Question: Is there anyway to assign a Bundle to a fragment already created?. I tried something like this:
'''
Bundle mArgumentos = new Bundle();
mArgumentos.putString("id", id);
this.setArguments(mArgumentos);
'''
But I get the error: Fragment already active.
I'm just wondering if I can achieve this without overriding the onBackPressed() method.
My purpose with this is because I have a form for registry a new item. From here I can go to another fragment (lets call it fragment_B) with the new id of the item (I call fragment_B with a bundle assigning the new id). When the user presses back button, he gets to the previous form but the id is missing (this is because the form goes to the previous state, like empty), so if he tries to go to fragment_B again, he cant because the id.
Obviously the user cant go to fragment_B if the form has not been save. So the user saves the form and then press the button to go to fragment_B with its new id:
'''
FragmentB fragment = new FragmentB();
Bundle mArgumentos = new Bundle();
mArgumentos.putString("id",id);
fragment.setArguments(mArgumentos);
FragmentManager manager = getSupportFragmentManager();
FragmentTransaction ft = manager.beginTransaction();
ft.replace(android.R.id.tabcontent, fragment, tag);
ft.addToBackStack(tag);
ft.commit();
'''
Any suggestions?.

The fragments are not in the same activity. When I create a new item and press button save I should be in a "edit mode". This means that after I create the item I can come back and edit it. I'm just using the same fragment to edit and create. So, when I create the item, press the button to go to fragment_B and then press back button, I should be like "edit mode" of this item. This means that from fragment_B to the previous I should pass the id of the item created. That's why I wanna know if I can do this without overriding the onBackpress method.
If there is no other way to achieve this, I was thinking in override the onBackpress method like this:
'''
//get the fragment where I'm staying on.
Fragment fragmentActual = this.getSupportFragmentManager().findFragmentById(android.R.id.tabcontent);
//get the tag of the fragment
String fragmentTag = fragmentActual.getTag().toString();
if (fragmentTag.equals("tagFragmentB")){
Fragment fragmentA = new FragmentA();
Bundle mArguments = fragmentActual.getArguments();
String id = mArguments.getString("id");
if(id != null){
fragmentA .setArguments(mArguments);
FragmentManager manager = getSupportFragmentManager();
FragmentTransaction ft = manager.beginTransaction();
ft.replace(android.R.id.tabcontent, fragment, "fragmentA");
ft.addToBackStack("fragmentA");
ft.commit();
}
}else{
super.onBackPressed();
}
'''
This is working but as you have notice, this change the order of the fragments called by the user and this should be invisible for the user. So, this forces me to put more code in order to get the calls that the user did.
I'm kind of new with this, so maybe I have not the "Android thinking". If is there a better way to do what I want, I'm open to everything. I just want to do the thinks right and dont have problems in the future just because a user pressed a back button.
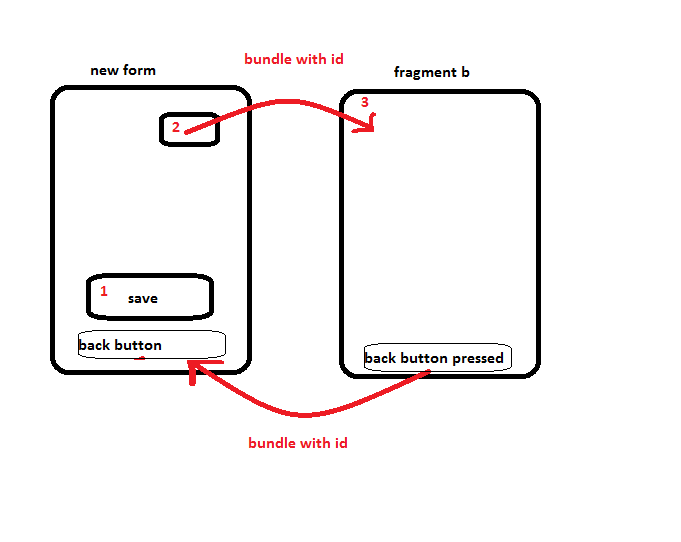
Answer: Well in my particular situation a made it work doing the following: I noticed that when I fill the form, saved it, then go to fragmentB and finally press back button, the information of my form was retained. So I put a hidden etidText in my form:
'''
<EditText
android:id="@+id/textEditHiddenId"
android:visibility="gone"
android:inputType="number" />
'''
When the button save is pressed, I set the content of this editText:
'''
etIdHidden.setText(id);
'''
When the activity is created, according to <URL>, the method onResume is called after the onCreateView. So, I get the value of my textEditHiddenId in this method:
'''
@Override
public void onResume() {
super.onResume();
String id= etIdHidden.getText().toString();
if(id.equals("")==false){
mArgumentos=new Bundle();
mArgumentos.putString("id", ""+id);
}
};
'''
The first time, the content of textEditHiddenId is empty, but when backbutton is pressed and the onResume method is called, I get the content initialized and I can override my Bundle.
Simplest solution ever..